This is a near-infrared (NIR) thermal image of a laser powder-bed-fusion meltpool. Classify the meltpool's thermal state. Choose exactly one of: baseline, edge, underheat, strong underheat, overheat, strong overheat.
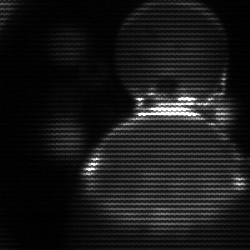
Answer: edge